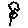
Label: flower